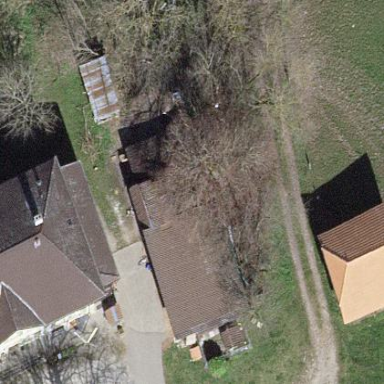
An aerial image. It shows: Shed.